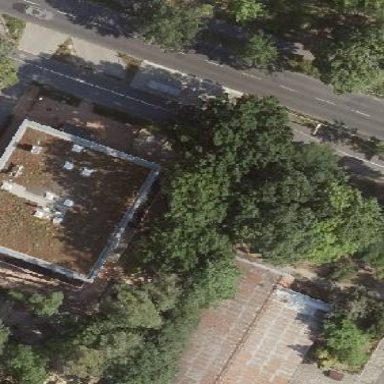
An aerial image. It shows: Kindergarten building.